Question: Count the number of objects in the diagram.
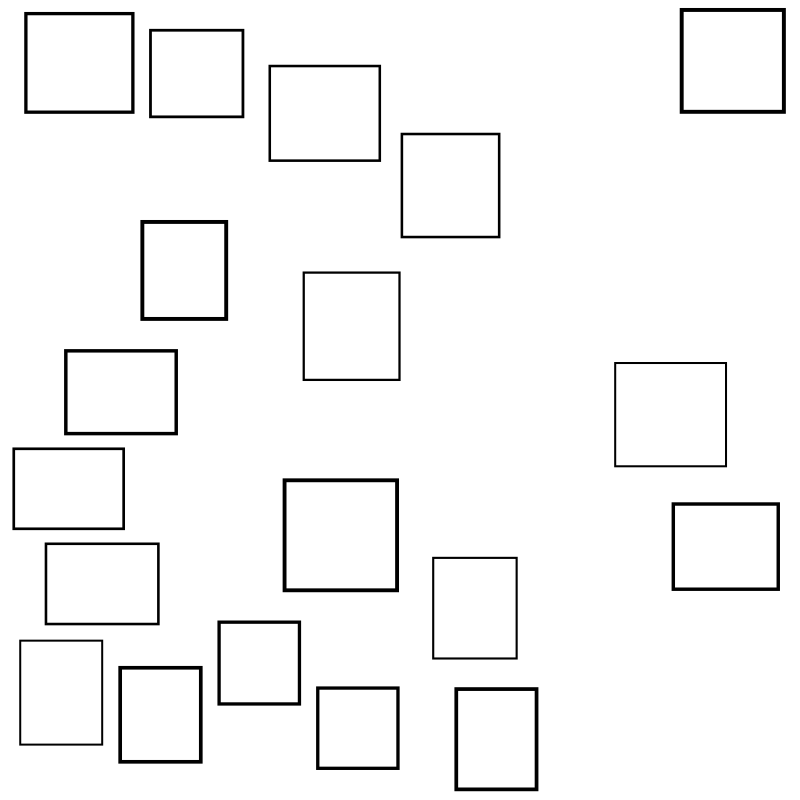
Answer: 19